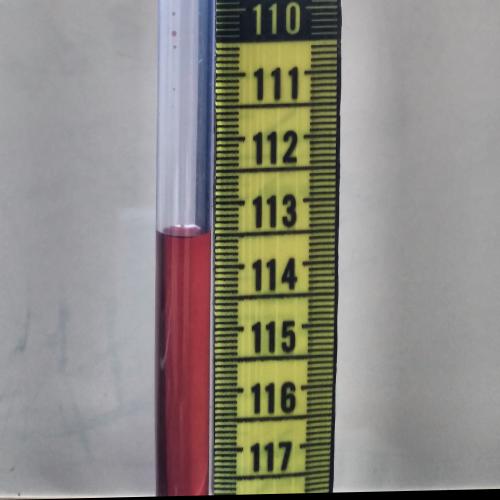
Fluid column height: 113.5 cm